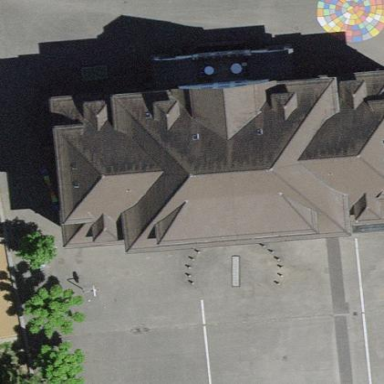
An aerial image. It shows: School building or complex.